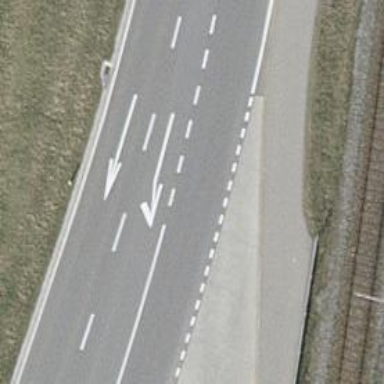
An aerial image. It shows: Primary road with asphalt surface.